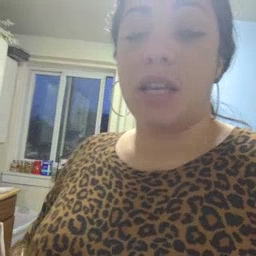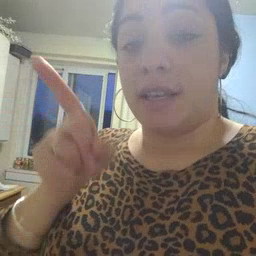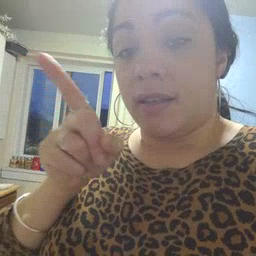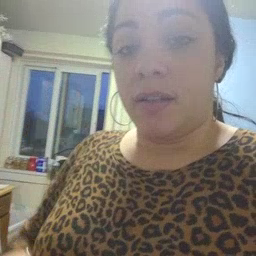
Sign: hesheit